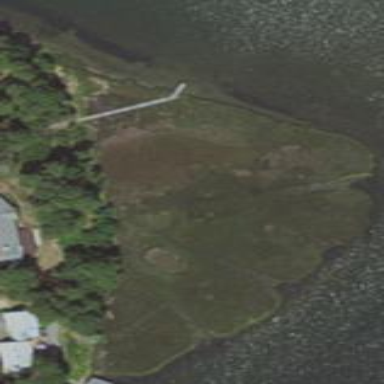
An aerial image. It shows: Saltmarsh wetland.